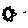
Label: sun